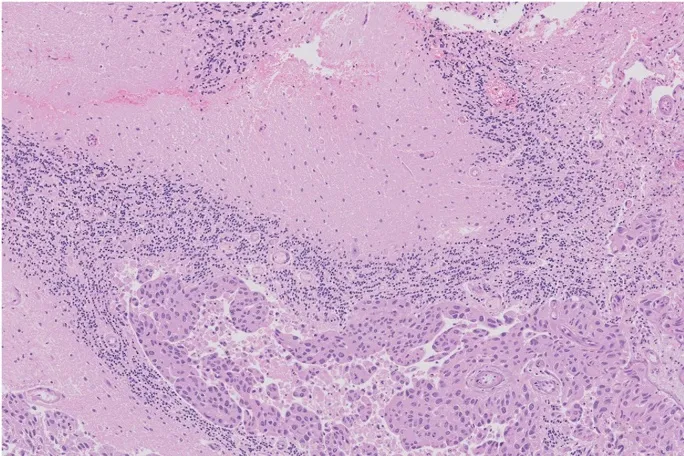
Microscopic haematoxylin-eosin staining of the cerebellar lesion. In the upper part normal cerebellar cortex is visualized. In the lower part atypical cells/tumour cells arranged in epithelial clusters can be recognized.
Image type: pathology (h&e)